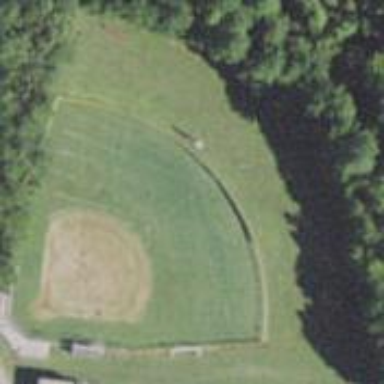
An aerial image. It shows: Baseball pitch for leisure land activities.